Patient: sex M, age 74
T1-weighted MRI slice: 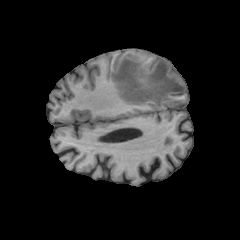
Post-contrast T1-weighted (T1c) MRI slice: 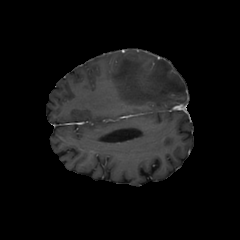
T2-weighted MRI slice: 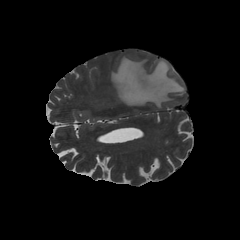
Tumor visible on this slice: yes
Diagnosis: Glioblastoma, IDH-wildtype
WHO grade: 4